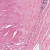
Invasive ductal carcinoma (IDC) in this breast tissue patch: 0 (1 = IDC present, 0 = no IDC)